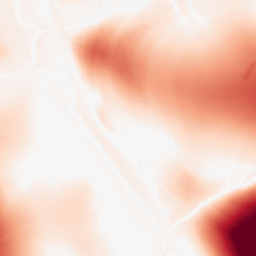
Category: morphological
Decomposition family: morphological
Decomposition parameters: operation: opening
size: 100
Upsampling method: cubic_catmull_rom
Upsampling parameters: scale: 2
Upsampling scale: 2